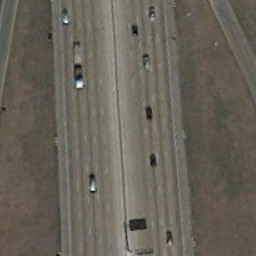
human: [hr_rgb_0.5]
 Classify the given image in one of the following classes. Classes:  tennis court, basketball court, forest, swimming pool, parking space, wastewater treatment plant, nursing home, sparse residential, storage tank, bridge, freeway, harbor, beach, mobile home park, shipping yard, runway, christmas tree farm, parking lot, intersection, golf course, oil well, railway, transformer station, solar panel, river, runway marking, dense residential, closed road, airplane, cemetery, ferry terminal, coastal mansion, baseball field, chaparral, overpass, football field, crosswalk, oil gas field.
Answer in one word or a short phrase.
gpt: freeway